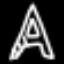
Label: The Eiffel Tower